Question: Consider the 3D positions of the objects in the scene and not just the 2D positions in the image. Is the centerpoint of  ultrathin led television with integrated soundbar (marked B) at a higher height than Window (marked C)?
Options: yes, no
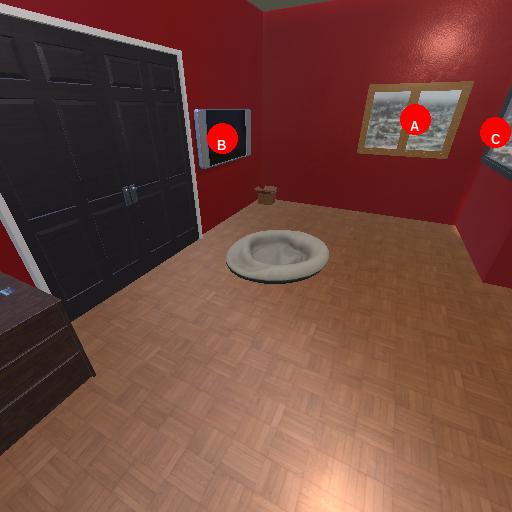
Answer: yes